Interaction volume radius: 10 \u00c5
Interaction volume height: 15 \u00c5
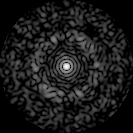
Disorder parameter: 0.8044